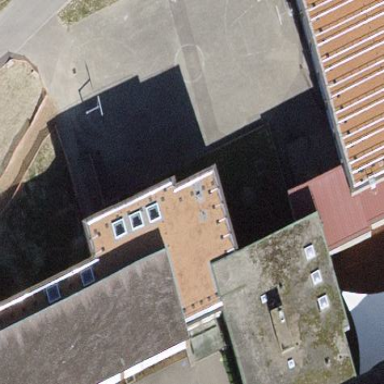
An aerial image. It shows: School building.